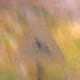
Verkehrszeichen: WildwechselRechts
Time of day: Night
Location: Outdoor (Nature)
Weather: Clear
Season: NotSpecified
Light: Natural